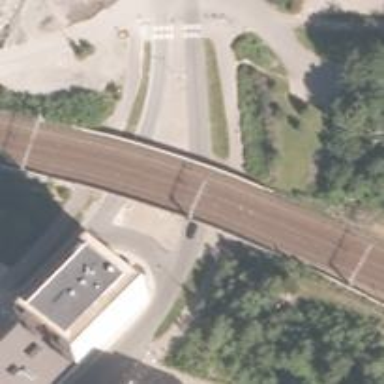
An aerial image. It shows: Bridge with railway tracks. The electrified line has continuous contact line.